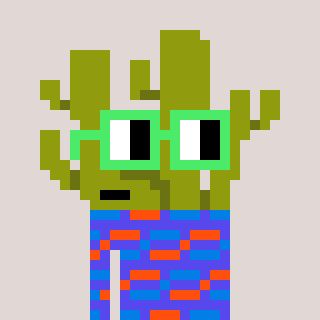
a pixel art character with square light green glasses, a cactus-shaped head and a computerblue-colored body on a warm background